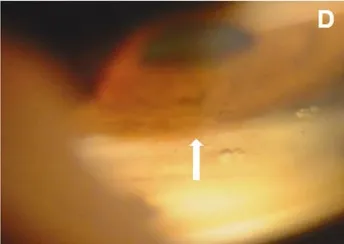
Clinical presentations of a patient (patient six in Supplemental Table 1) with peripheral anterior synechiae (PAS) after CLASS. (D) After Nd:YAG laser synechiolysis treatment, the iris retreated from the trabeculodescemetic window (TDW) (white arrow).
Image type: ophthalmic_imaging (gonioscopy)